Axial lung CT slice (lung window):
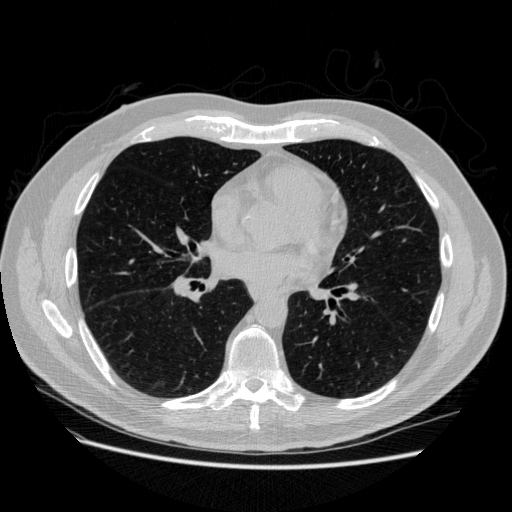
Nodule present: no